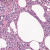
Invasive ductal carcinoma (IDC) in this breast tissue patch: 0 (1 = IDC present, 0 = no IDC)